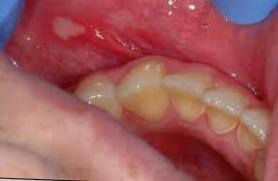
Condition: Mouth Ulcer